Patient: sex F, age 72
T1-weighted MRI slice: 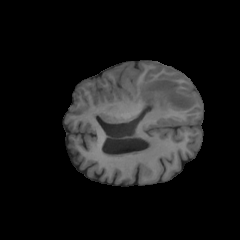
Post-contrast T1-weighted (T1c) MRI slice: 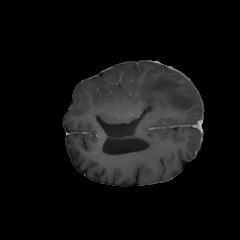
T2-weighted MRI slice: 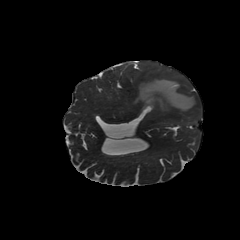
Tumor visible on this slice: yes
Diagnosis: Glioblastoma, IDH-wildtype
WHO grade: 4